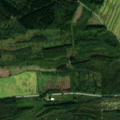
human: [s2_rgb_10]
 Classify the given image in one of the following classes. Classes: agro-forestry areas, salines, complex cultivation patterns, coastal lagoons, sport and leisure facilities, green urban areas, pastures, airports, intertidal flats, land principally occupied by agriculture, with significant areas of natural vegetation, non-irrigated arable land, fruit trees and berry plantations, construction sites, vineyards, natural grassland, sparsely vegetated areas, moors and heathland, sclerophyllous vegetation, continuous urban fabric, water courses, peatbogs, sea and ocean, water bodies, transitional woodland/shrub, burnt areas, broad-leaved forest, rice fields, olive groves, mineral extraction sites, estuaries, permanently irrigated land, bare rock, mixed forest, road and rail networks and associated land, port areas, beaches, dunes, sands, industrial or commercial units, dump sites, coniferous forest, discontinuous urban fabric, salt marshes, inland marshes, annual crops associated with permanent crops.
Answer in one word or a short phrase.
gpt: coniferous forest, mixed forest, transitional woodland/shrub